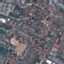
Label: Residential